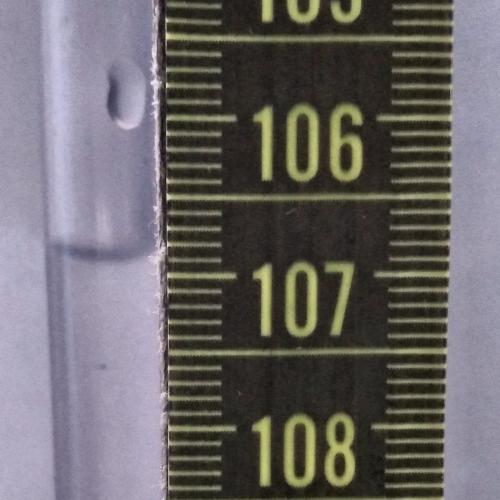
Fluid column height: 106.9 cm